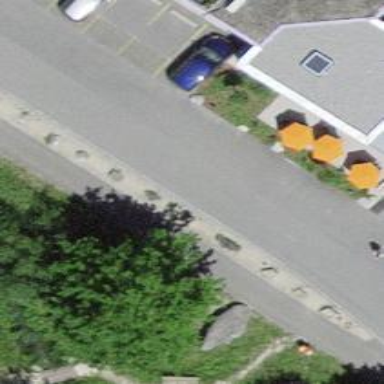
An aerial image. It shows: Perpendicular parking lane on residential road.